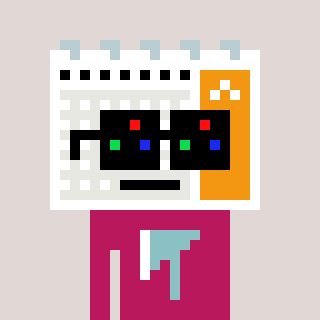
a pixel art character with square black sunglasses, a calendar-shaped head and a darkpink-colored body on a warm background